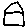
Label: house